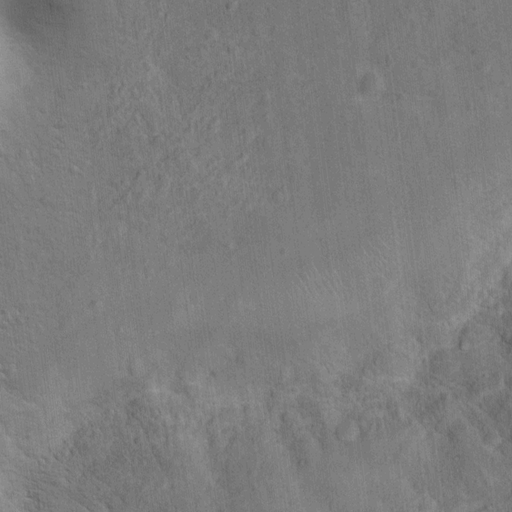
Objects detected: cone